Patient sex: M
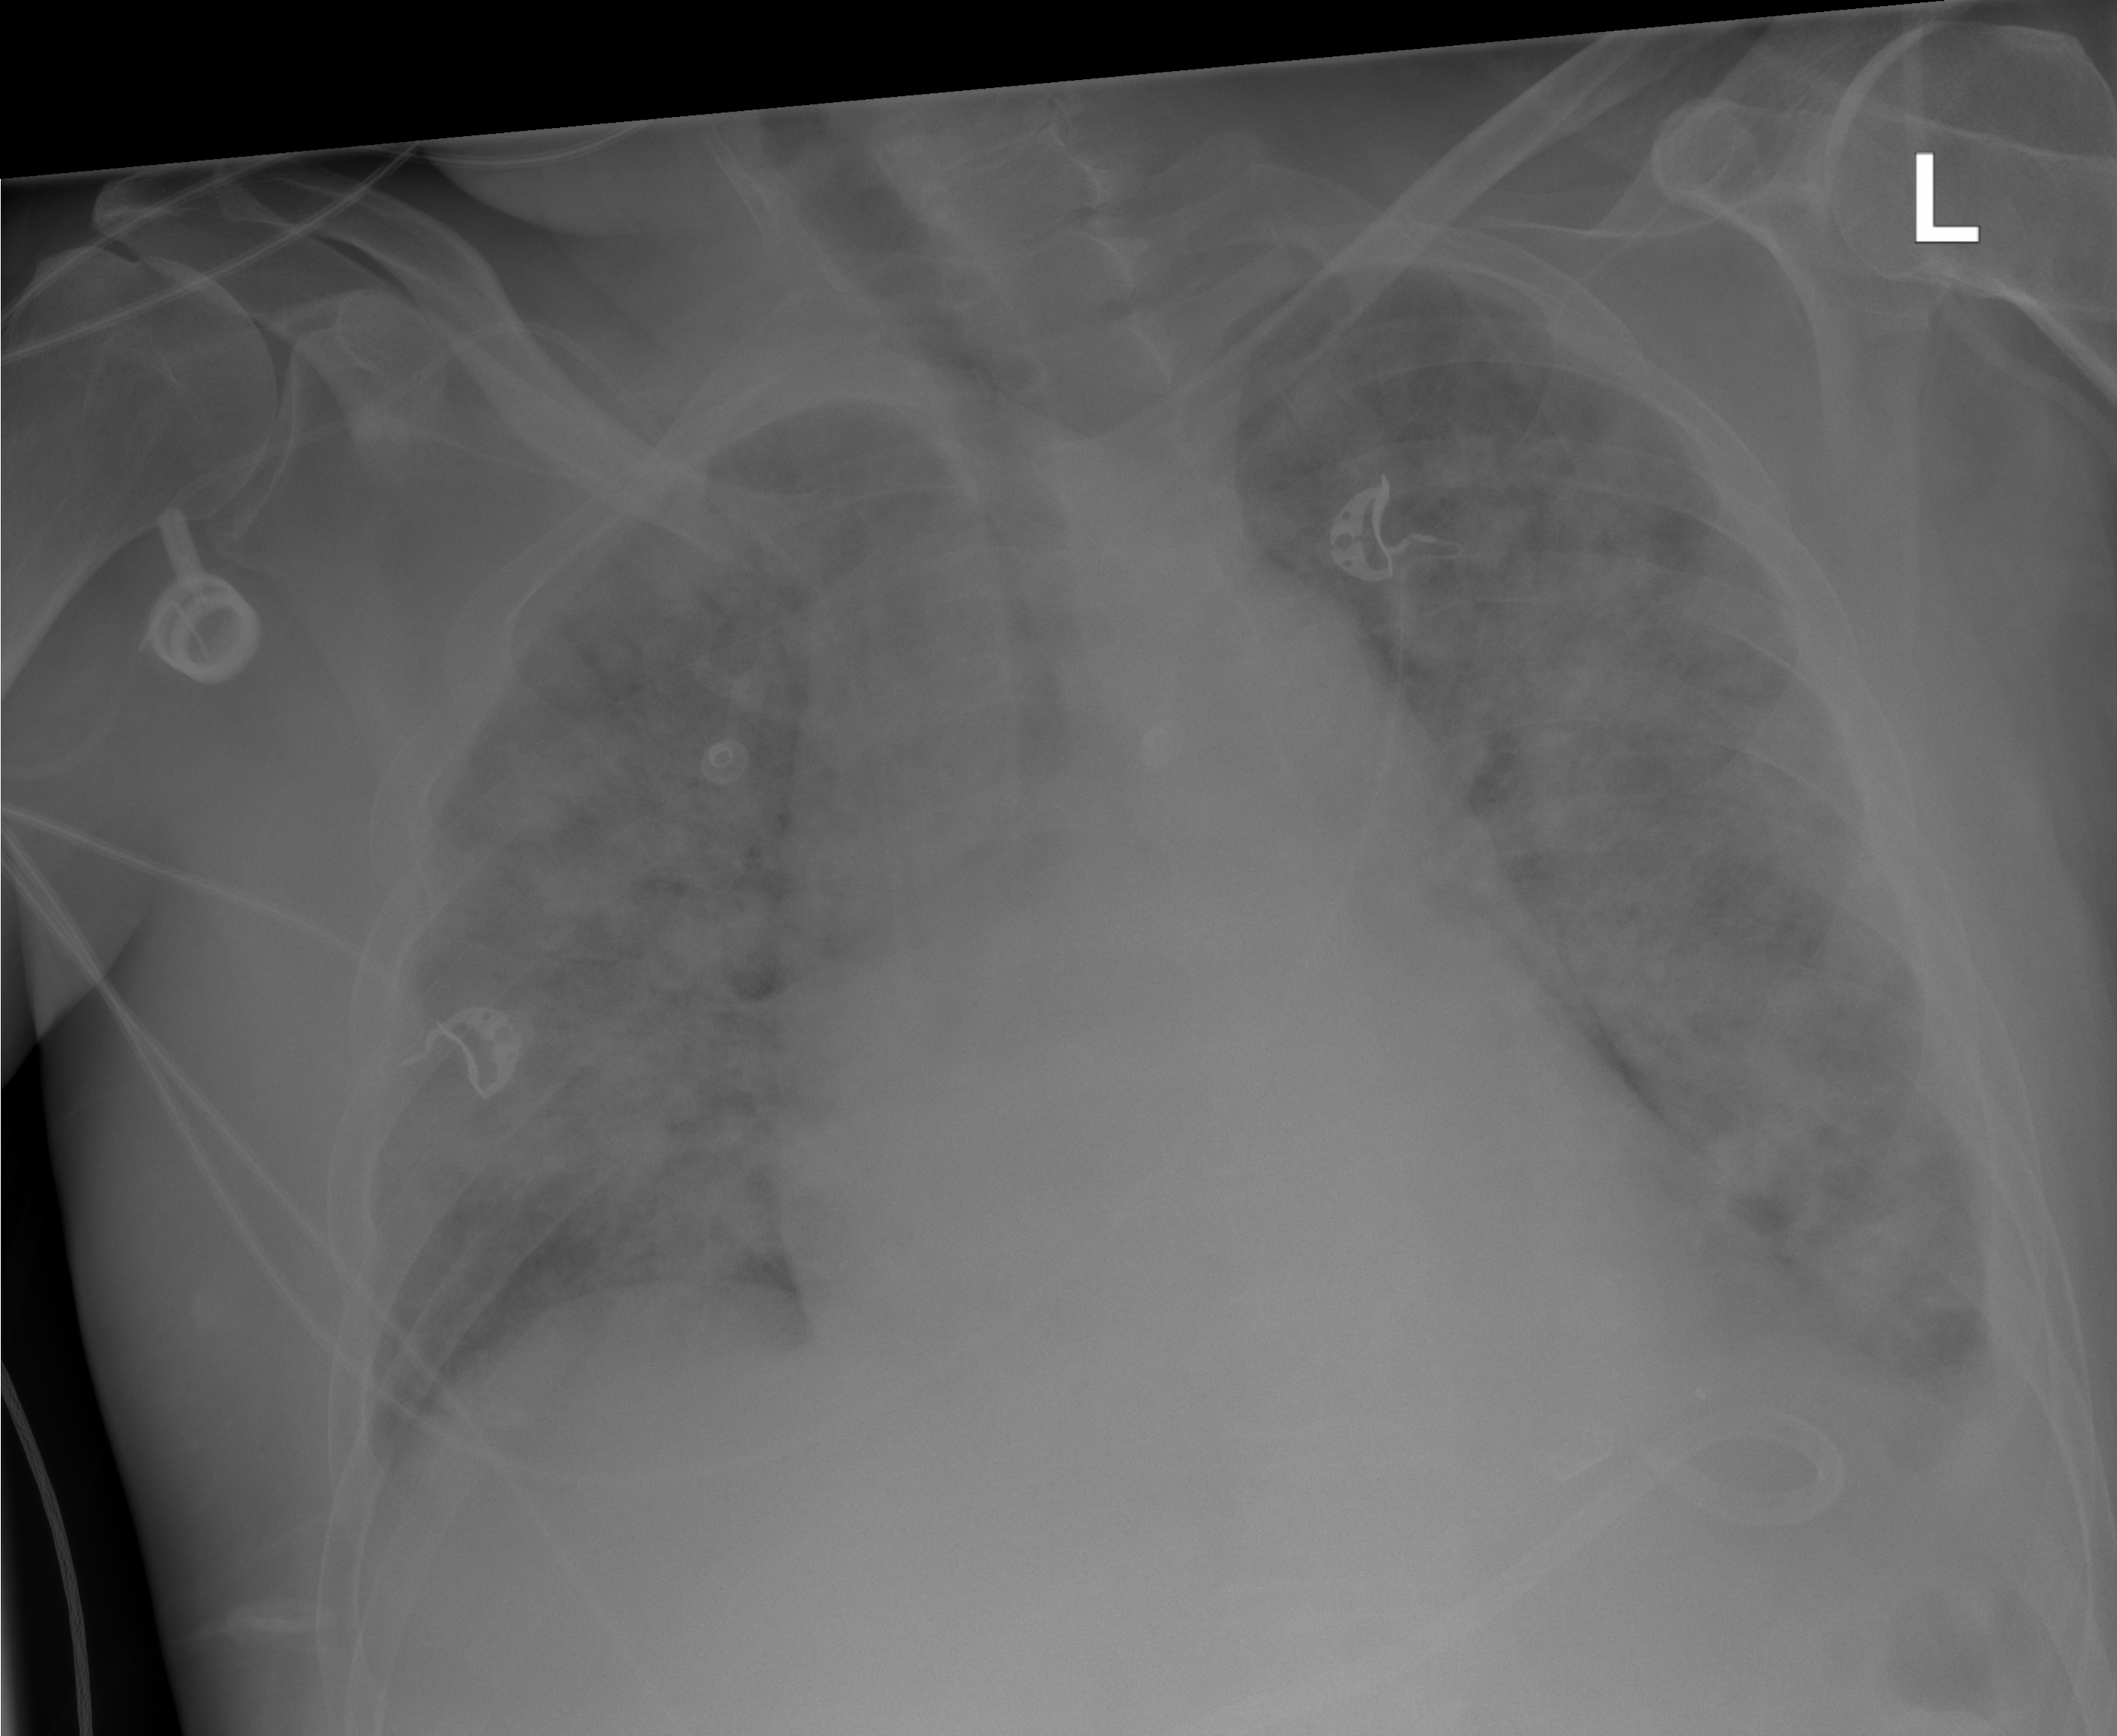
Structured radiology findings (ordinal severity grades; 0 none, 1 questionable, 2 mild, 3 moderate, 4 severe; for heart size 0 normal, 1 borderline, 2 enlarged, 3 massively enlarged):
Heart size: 2
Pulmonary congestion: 3
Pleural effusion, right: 0
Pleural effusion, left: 2
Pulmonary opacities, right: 4
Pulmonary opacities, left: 4
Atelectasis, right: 3
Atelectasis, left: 3